Question: I'm struggling with this now for a few days. This is now the 3rd question at stackoverflow about the same topic, hope this time my question is better defined.
My data are distributed like this: (histogram)

The x-axis correspond to the range of probabilities: from 0 to 1.
I want to assign states from state 1 to state 10 sensibly to the probability range.
This is what I have got:
'''
Interval <- round(quantile(datag, c(seq(0,1,by=0.10))),3)
'''
output:
'''
0% 10% 20% 30% 40% 50% 60% 70% 80% 90% 100%
0.000 0.008 0.015 0.024 0.036 0.054 0.080 0.124 0.209 0.397 1.000
'''
Assign states from 0 to 10:
'''
States <- data.frame(datag, State=findInterval(datag, Interval))
head(States)
'''
Output: States
'''
Probability State
0.20585012 8
0.21202839 9
0.<PHONE> 6
<PHONE> 10
<PHONE> 10
'''
The problem is this: As you can see above, I have already state 9 for probability 0.2120 and state 10 for > 0.710. I would be happy with something like prob=0.2120 state 4 and prob=0.710 state 7 and prob=0.96 = state 10.
So how to assign states more uniformly?
To replicate the datag:
'''
datag <- data.frame(Probability=rgamma(10000, shape=0.6, rate=4.8, scale=1/4.8))
'''
EDIT:
@Roman:
'''
datag <- subset(datag, Probability<=1)
'''
EDIT: @Simon
Yes, I'm aware of "cut":
'''
table(cut(datag, breaks = c(seq(0,0.8,by=0.1))))
'''
Output:
'''
(0,0.1] (0.1,0.2] (0.2,0.3] (0.3,0.4] (0.4,0.5] (0.5,0.6] (0.6,0.7] (0.7,0.8]
125545 26625 12795 8126 5556 4108 3227 2606
'''
How would one define the breaks? I after the intervals (breaks themselfs) so I can assign the states corresponding to the interval the probability falls in.
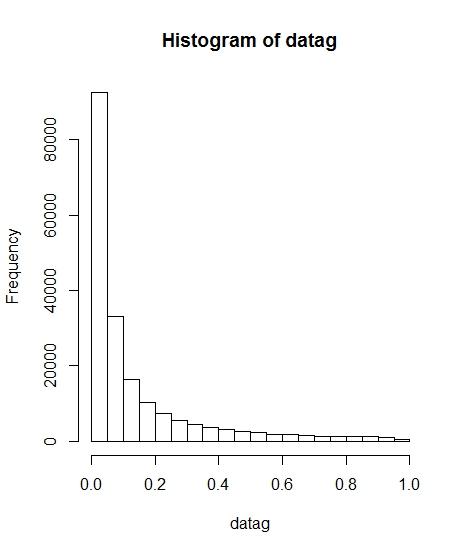
Answer: You've basically got the answer in your OP! Don't take this the wrong way, but I think you need to spend some more time reading the documentation for '?cut'! If you set 'labels = FALSE' in 'cut' you get the integer codes that each break corresponds to.
'''
# Set a seed for true reproducibility!
set.seed(1)
datag <- data.frame(Probability=rgamma(10000, shape=0.6, rate=4.8, scale=1/4.8))
Int <- cut( datag$Probability , breaks = seq(0 , 1 , by = 0.1 ) , lab = FALSE )
head( cbind( Prob = datag$Probability , Int ) )
Prob Int
[1,] 0.031860645 1
[2,] 0.455054687 5
[3,] 0.134175238 2
[4,] 0.058957301 1
[5,] 0.855493999 9
[6,] 0.009144936 1
'''